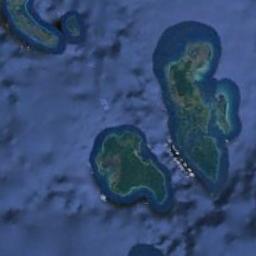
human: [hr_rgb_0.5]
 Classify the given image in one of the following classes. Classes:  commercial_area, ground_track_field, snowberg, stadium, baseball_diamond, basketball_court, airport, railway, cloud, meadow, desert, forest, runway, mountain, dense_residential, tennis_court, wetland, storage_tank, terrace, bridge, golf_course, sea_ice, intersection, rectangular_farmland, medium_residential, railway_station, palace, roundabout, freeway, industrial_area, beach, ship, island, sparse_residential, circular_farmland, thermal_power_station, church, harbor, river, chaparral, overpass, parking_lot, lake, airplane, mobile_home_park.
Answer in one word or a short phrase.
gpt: island